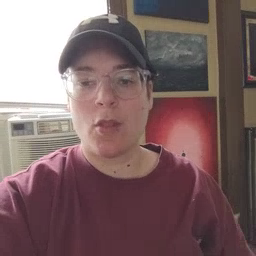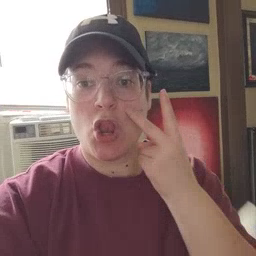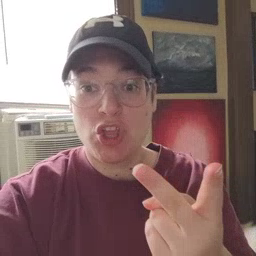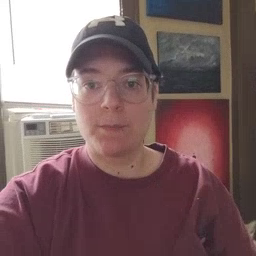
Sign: look